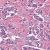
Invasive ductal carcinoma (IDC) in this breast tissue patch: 1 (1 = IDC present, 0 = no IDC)